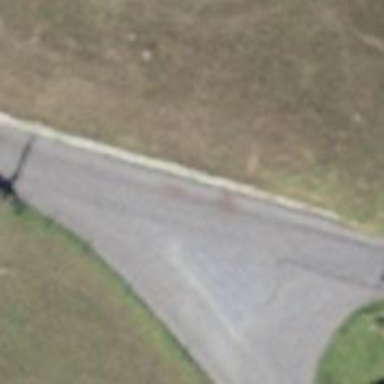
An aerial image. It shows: Unclassified road.